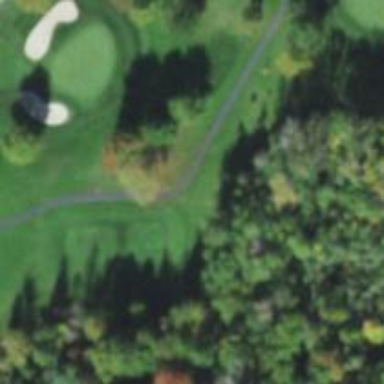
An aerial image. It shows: Grassy area designated as golf tee.